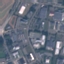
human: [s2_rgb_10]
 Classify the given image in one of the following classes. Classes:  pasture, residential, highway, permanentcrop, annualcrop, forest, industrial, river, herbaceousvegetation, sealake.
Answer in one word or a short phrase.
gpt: Industrial